Question: I want to use OpenSSL for data transmission between server and client. I want to do it using EVP with AES in CBC mode. But when I try to decode second message on client, EVP_EncryptFinal_ex returns 0.
The my scheme is shown on picture.

I think, this behavior because I call EVP_EncryptFinal_ex (and EVP_DecryptFinal_ex) twice for one EVP context. How to do it correctly?
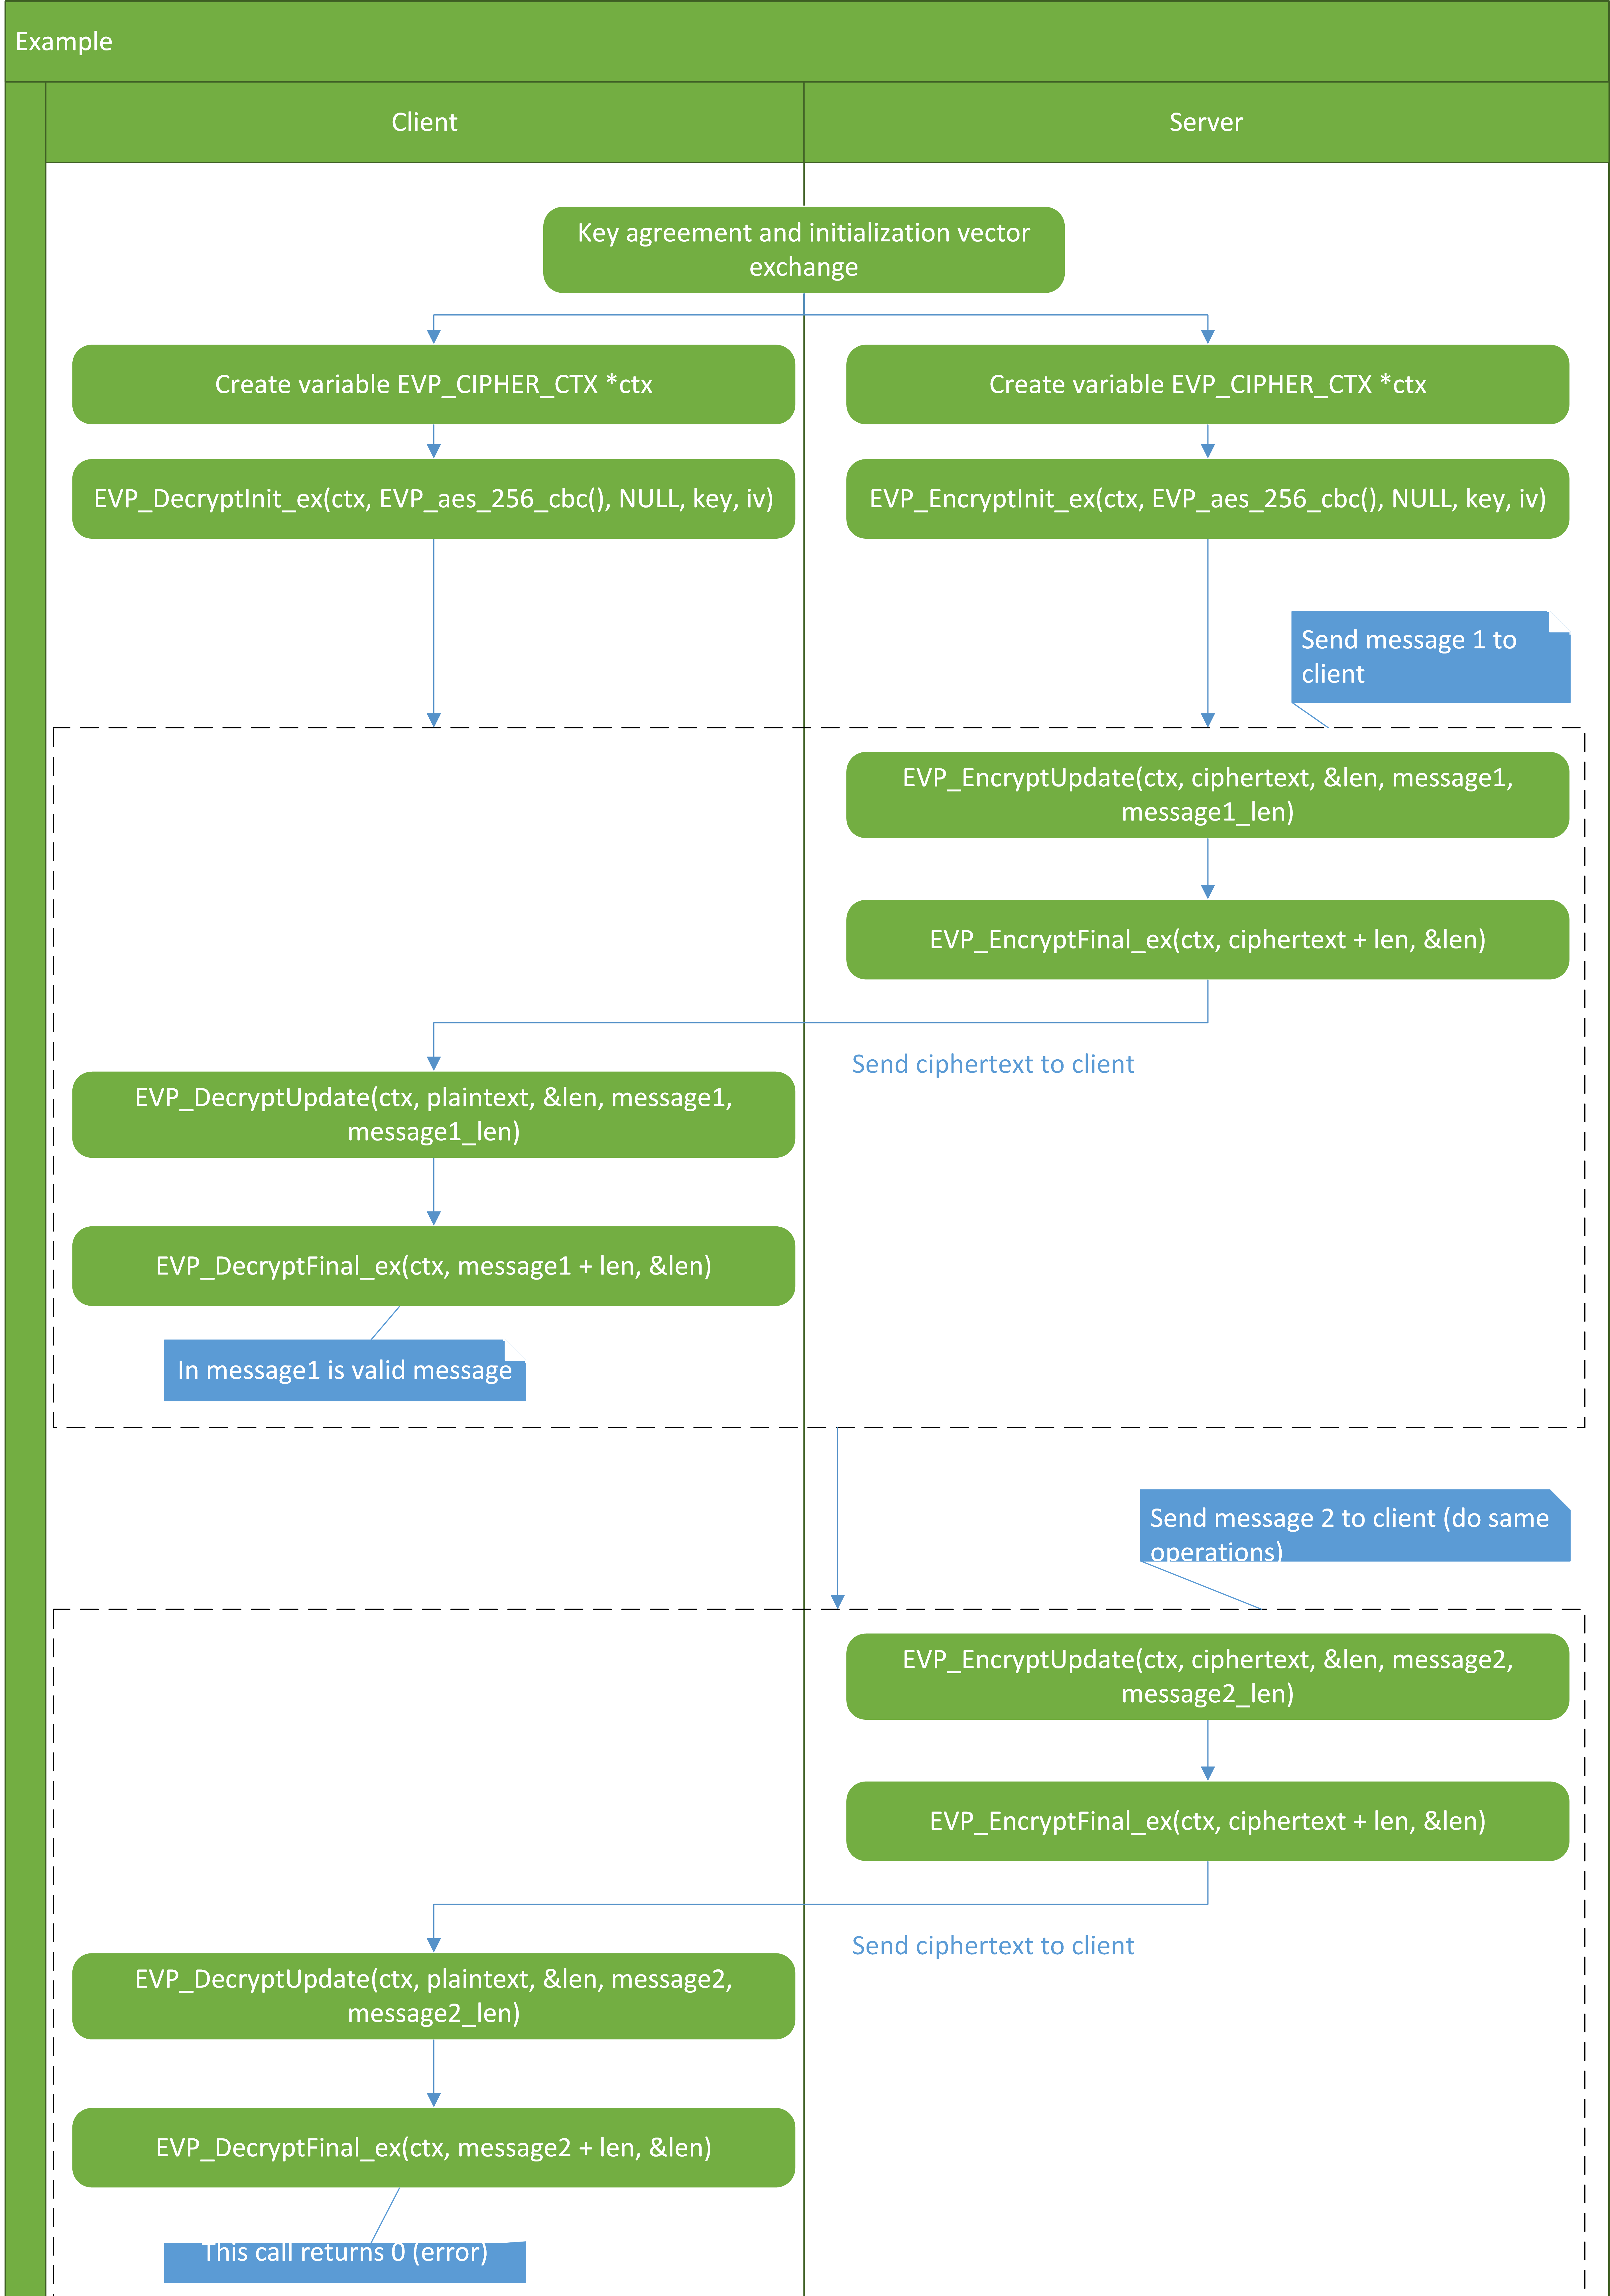
Answer: You cannot call 'EVP_EncryptUpdate()' after calling 'EVP_EncryptFinal_ex()' according to the <URL>.
> If padding is enabled (the default) then EVP_EncryptFinal_ex()
encrypts the "final" data, that is any data that remains in a partial
block. It uses standard block padding (aka PKCS padding) as described
in the NOTES section, below. The encrypted final data is written to
out which should have sufficient space for one cipher block. The
number of bytes written is placed in outl. After this function is
called the encryption operation is finished and
Instead, you should setup the cipher ctx for encryption again by calling 'EVP_EncryptInit_ex()'. Note that unlike 'EVP_EncryptInit()', with 'EVP_EncryptInit_ex()', you can continue reusing an existing context without allocating and freeing it up on each call.